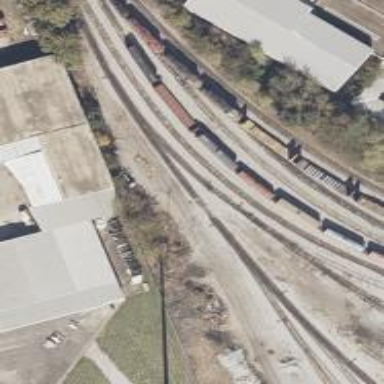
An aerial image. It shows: Railway yard.